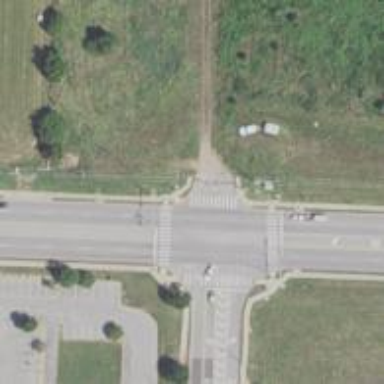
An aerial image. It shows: Marked zebra crossing along cycleway.